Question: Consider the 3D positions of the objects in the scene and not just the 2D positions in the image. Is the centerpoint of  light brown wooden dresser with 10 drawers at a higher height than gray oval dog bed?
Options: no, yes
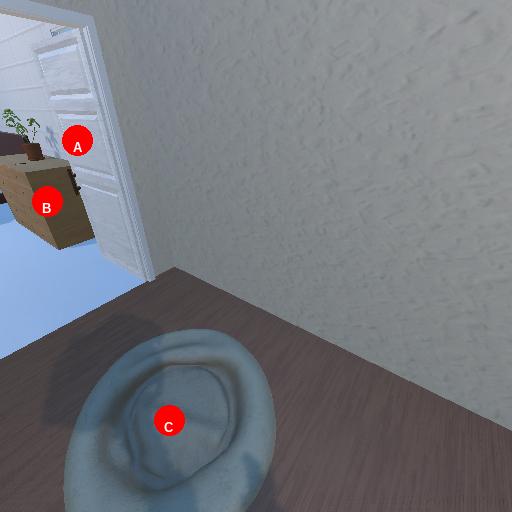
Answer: no